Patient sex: M
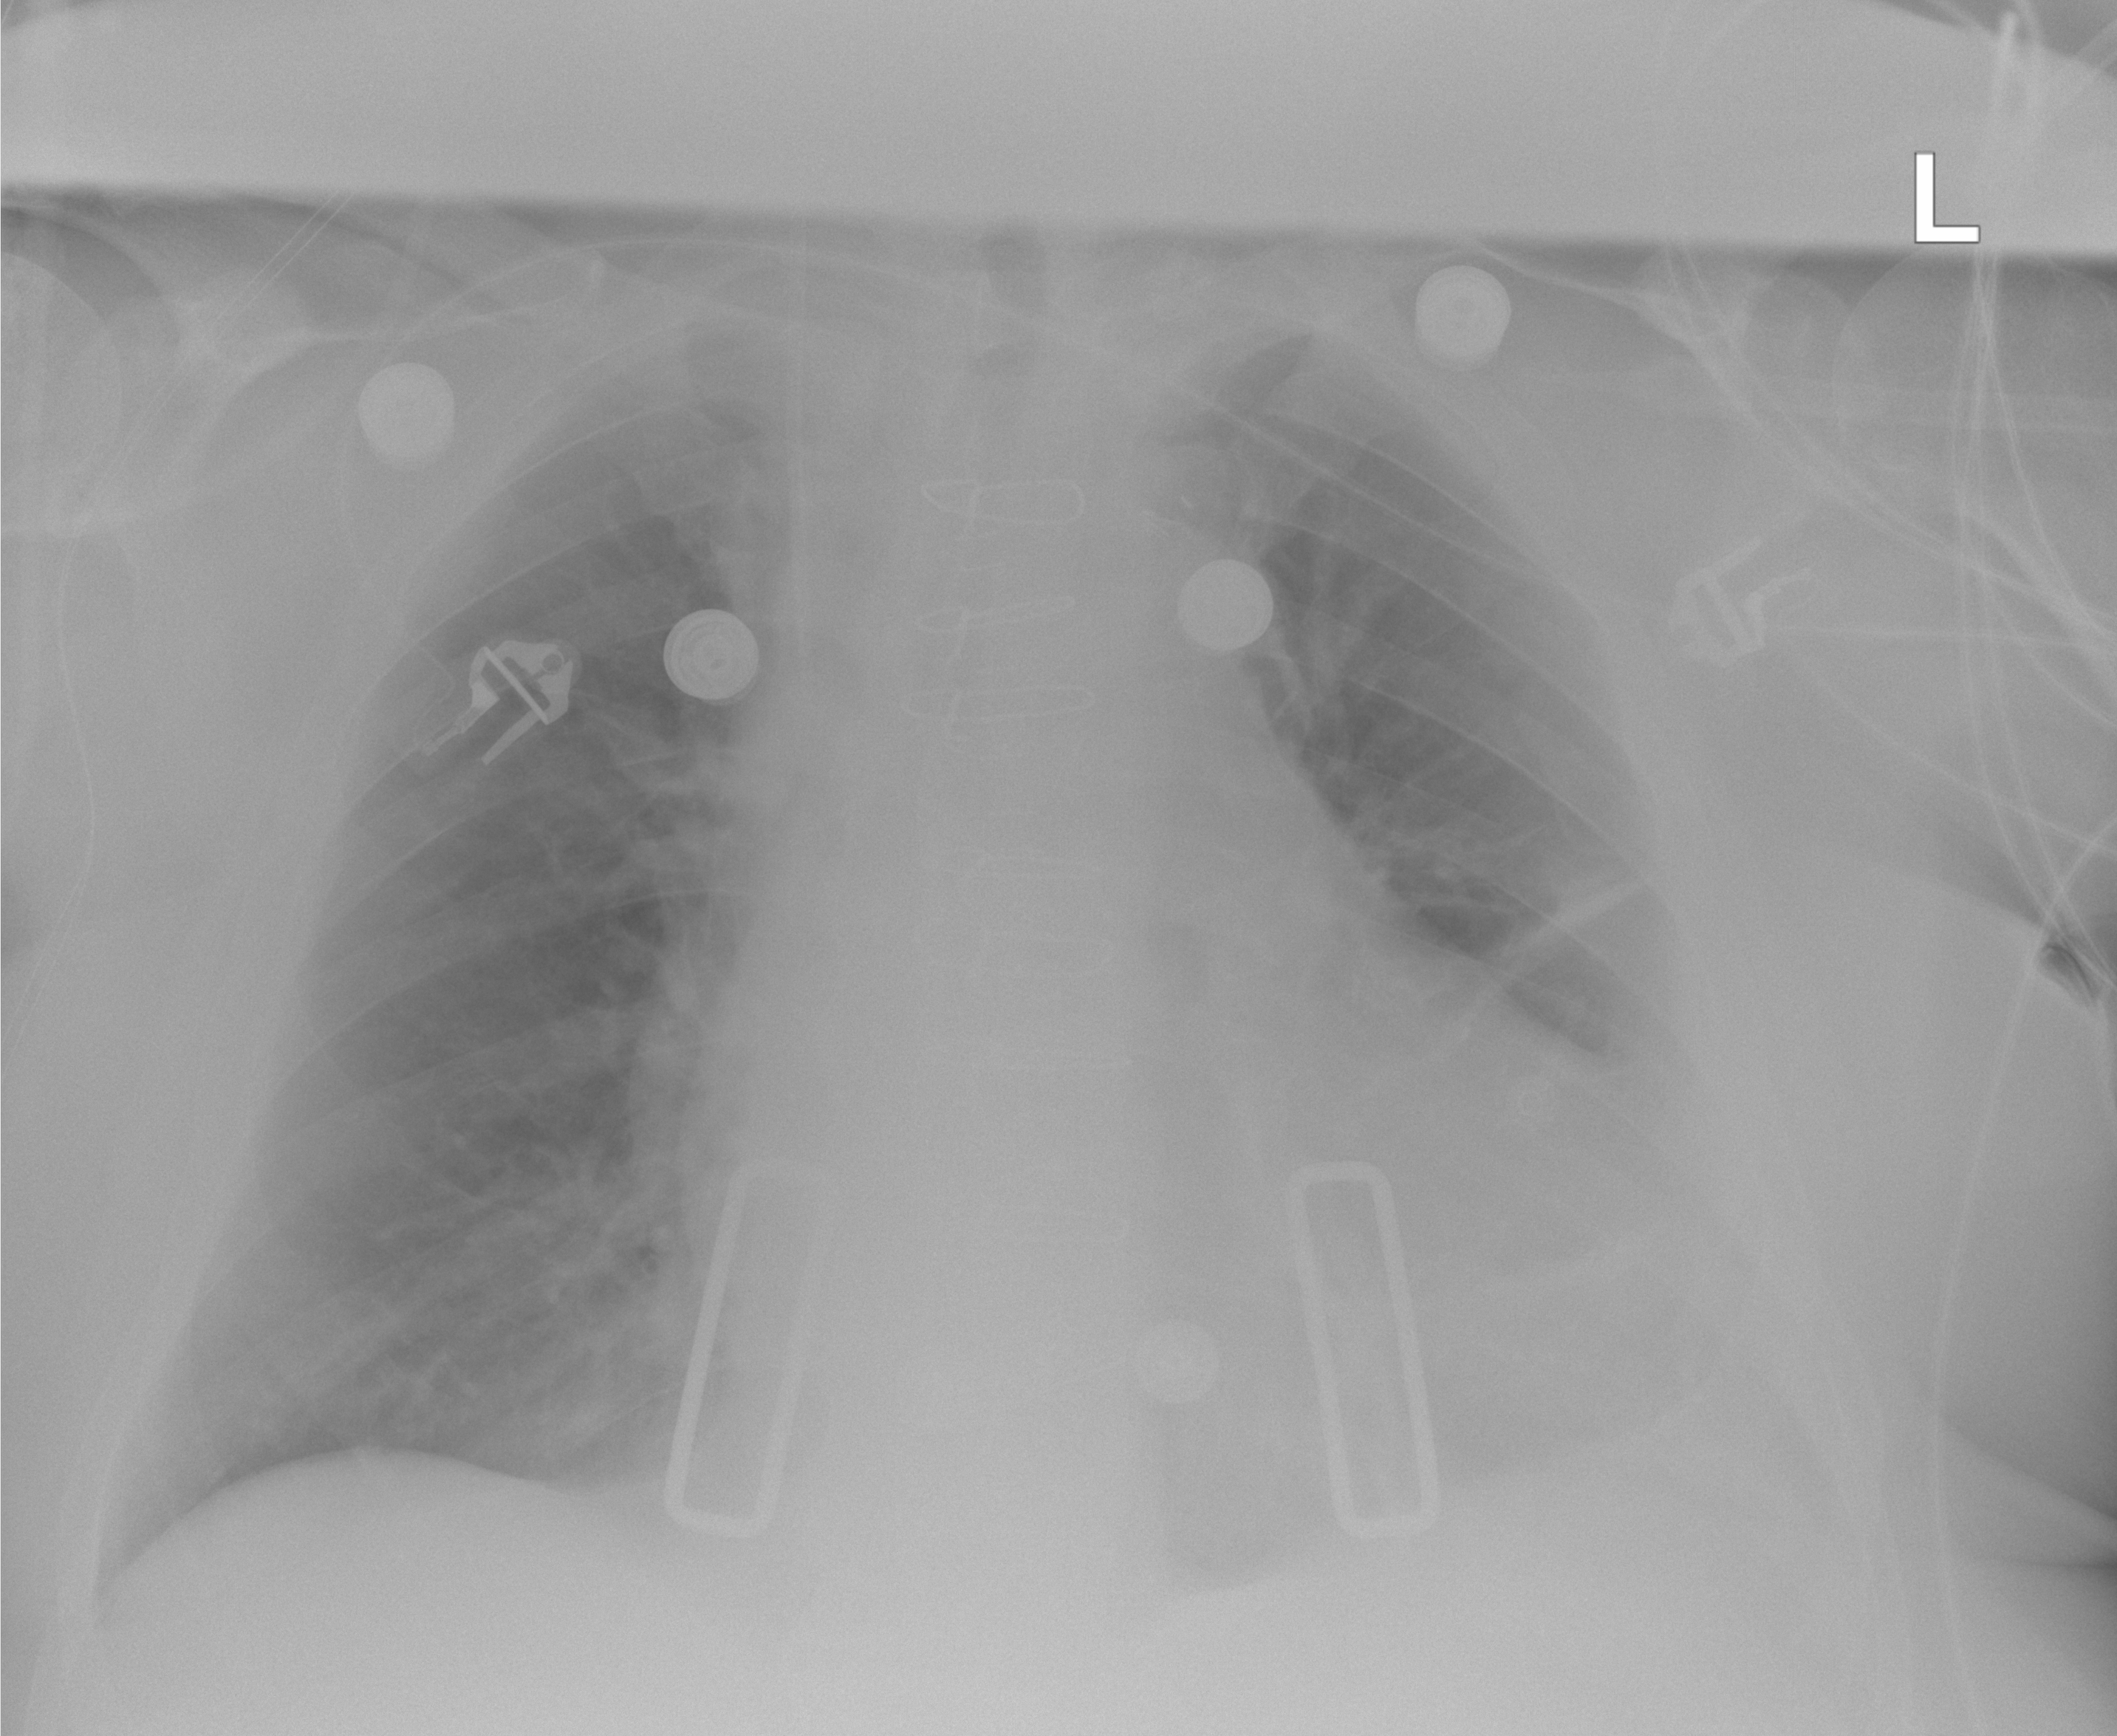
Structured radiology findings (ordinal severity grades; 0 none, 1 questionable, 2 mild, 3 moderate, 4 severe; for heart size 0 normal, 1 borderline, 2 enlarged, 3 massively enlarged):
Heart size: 2
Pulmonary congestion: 0
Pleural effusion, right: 0
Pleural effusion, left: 2
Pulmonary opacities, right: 0
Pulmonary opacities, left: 0
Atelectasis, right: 0
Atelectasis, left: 2